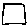
Label: square